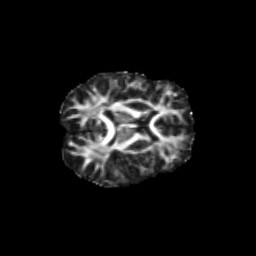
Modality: FA
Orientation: axial
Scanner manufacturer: siemens
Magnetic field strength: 3 T
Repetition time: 9.2 s
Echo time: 0.084 s